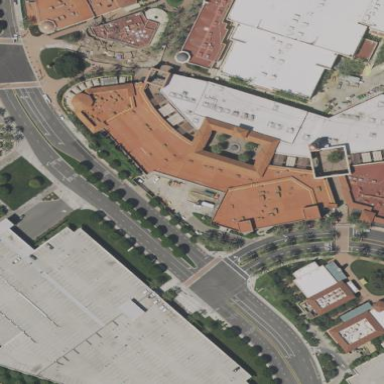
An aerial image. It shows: Retail building.